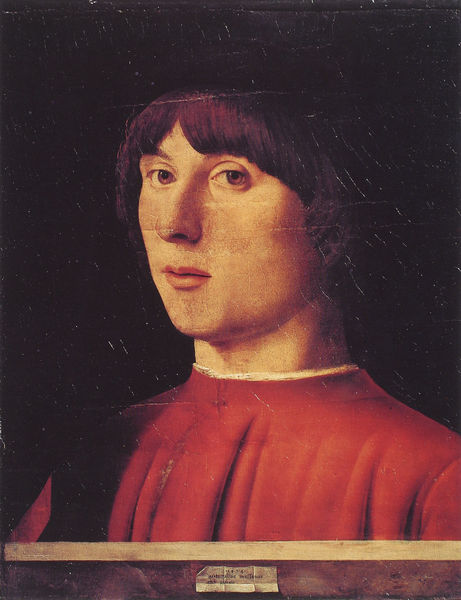
Titel: Porträt eines jungen Mannes
Künstler: Antonello Messina
Institution: Berlin, Staatliche Museen zu Berlin, Preußischer Kulturbesitz
Schlagwörter: dunkel, gemälde, mann, ausschnitt, braun, frisur, haar, hintergrund, kleid, mund, nase, schwarz, ölbild, blick, rot, hemd, jung, kappe, mütze, augen, falten, gesicht, kragen, rahmen, hals, portrait, porträt, öl, kirche, geistlicher, gewand, haare, augenbrauen, lippen, traurig, pony, papier, ruhe, schmal, pupillen, edel, braune haare, kurze haare, zettel, kreuz, beschriftung, kardinal, augenlider, jüngling, niederländer, schmale lippen, klarheit, amsterdam, rotes kleid, braune augen, pagenkopf, innerlichkeit, haare über die ohren